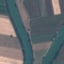
Label: River